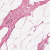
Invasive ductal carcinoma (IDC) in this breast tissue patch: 0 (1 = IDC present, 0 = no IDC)